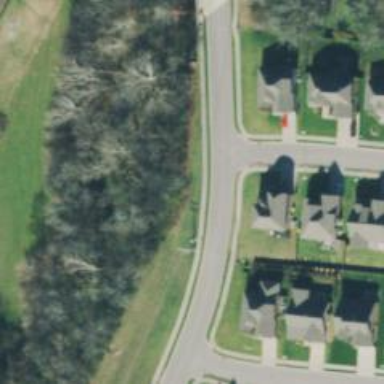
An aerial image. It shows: Residential road with asphalt surface and detached sidewalk.